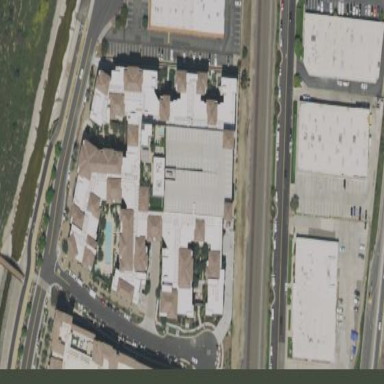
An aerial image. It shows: Image showing building with apartments.